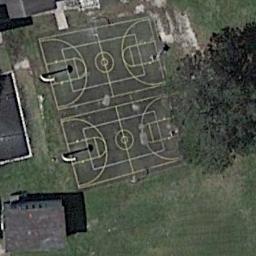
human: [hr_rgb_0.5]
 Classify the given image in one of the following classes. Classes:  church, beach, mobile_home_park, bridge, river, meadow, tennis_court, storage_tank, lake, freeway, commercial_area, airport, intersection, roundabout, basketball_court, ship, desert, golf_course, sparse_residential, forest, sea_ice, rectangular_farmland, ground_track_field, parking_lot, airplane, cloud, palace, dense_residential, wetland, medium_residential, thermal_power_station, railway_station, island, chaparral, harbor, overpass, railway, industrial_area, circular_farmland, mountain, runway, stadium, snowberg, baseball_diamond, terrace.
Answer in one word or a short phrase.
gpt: basketball_court